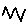
Label: zigzag